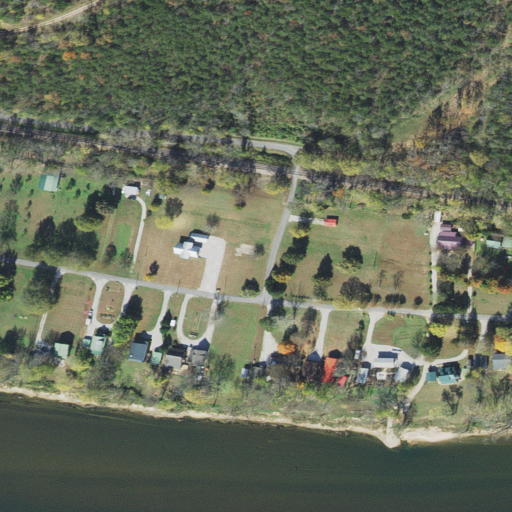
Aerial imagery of valley in Arkansas named Bailey Hollow containing pasture, open development, evergreen forest, open water, deciduous forest, low intensity development, barren land, mixed forest, herbaceous wetlands, medium intensity development, and woody wetlands